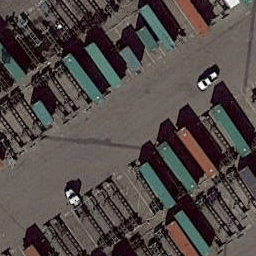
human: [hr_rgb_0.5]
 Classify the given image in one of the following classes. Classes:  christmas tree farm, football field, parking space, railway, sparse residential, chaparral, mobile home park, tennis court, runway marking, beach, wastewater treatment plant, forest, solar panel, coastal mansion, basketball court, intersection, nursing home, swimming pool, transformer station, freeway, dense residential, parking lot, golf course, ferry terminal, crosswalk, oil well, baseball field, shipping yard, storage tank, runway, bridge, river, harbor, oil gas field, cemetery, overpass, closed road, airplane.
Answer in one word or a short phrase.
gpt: shipping yard